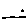
Label: moon